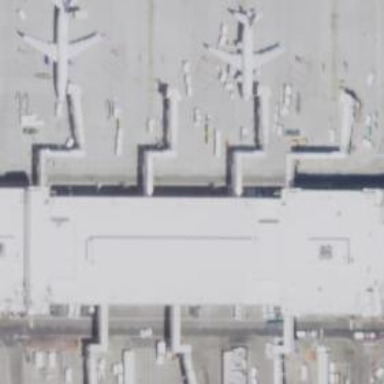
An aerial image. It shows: Airport gate.